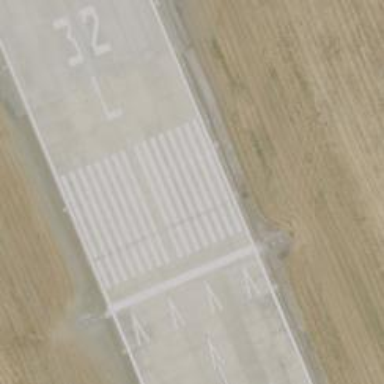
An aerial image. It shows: Runway surface made of asphalt at airport.